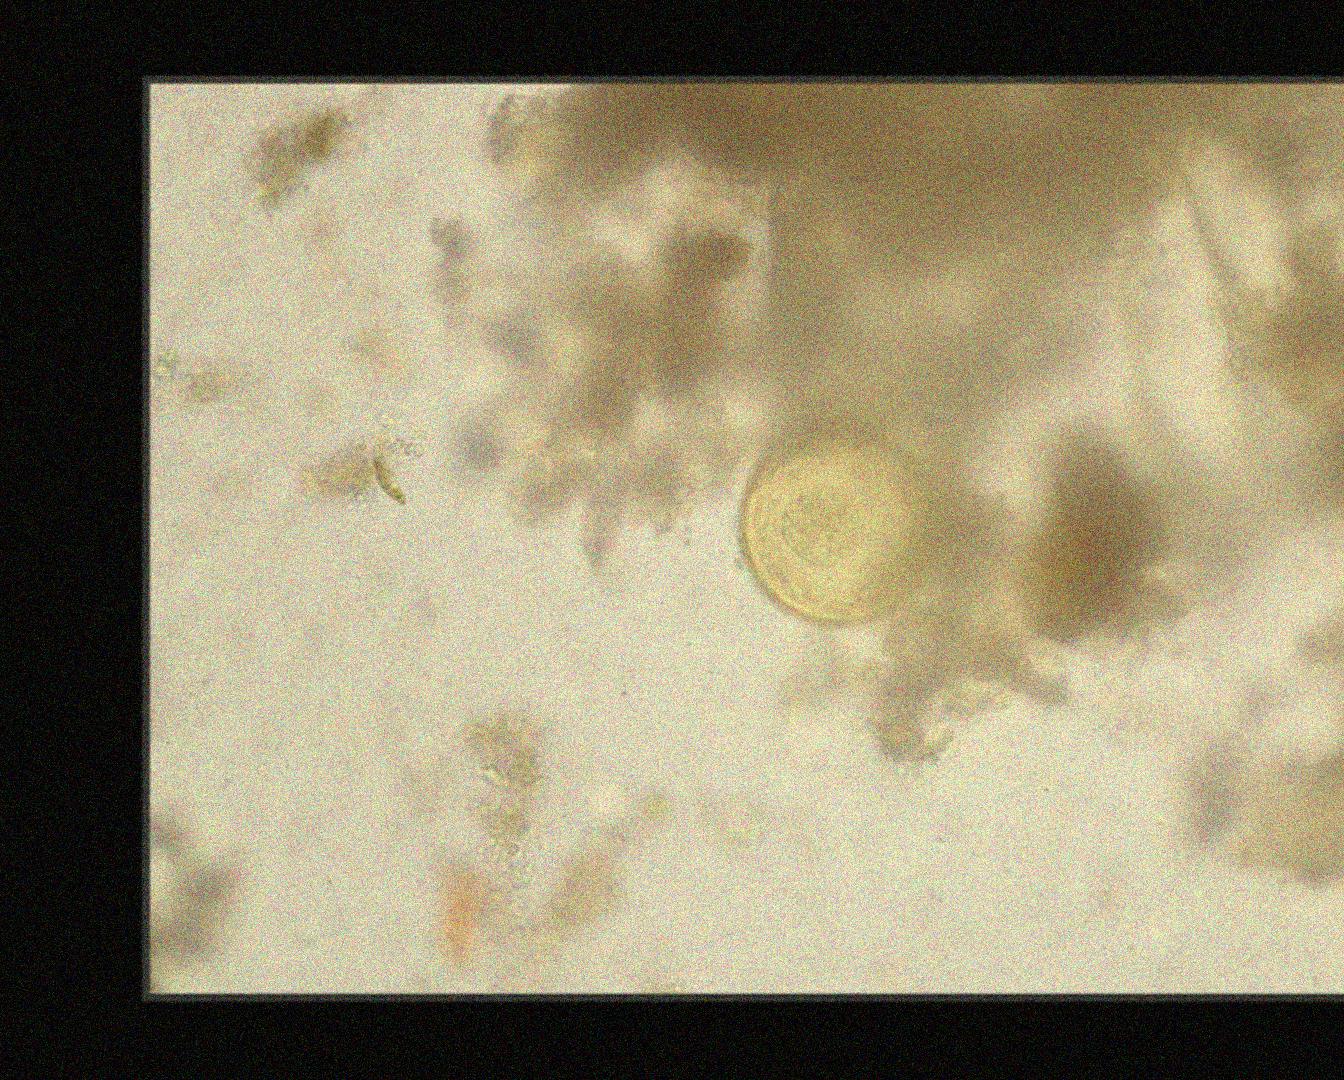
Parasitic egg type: Hymenolepis diminuta